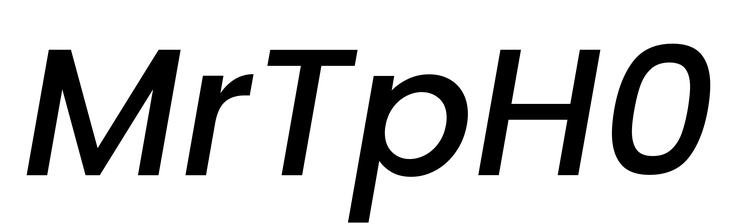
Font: Poppins-MediumItalic